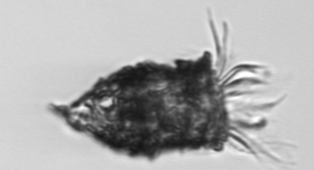
Label: Tintinnopsis